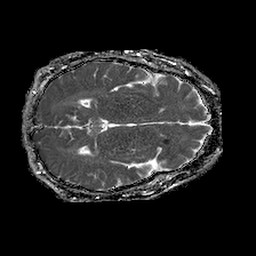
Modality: ADC
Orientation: axial
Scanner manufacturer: philips
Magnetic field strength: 1.5 T
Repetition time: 4.6 s
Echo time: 0.08631 s